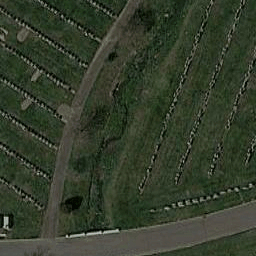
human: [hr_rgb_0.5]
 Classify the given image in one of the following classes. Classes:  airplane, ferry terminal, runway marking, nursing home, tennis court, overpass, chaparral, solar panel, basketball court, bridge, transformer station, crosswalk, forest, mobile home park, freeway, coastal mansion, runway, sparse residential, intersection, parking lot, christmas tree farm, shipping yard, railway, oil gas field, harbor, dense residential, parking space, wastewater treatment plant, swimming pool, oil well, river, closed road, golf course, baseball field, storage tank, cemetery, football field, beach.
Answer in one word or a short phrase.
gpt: cemetery